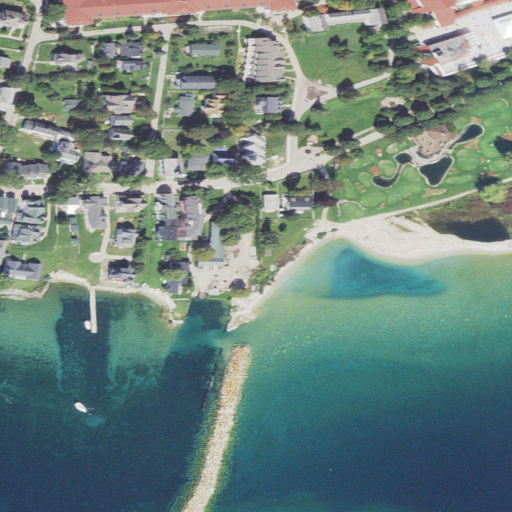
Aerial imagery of cape in Michigan named Mission Point containing open water, medium intensity development, low intensity development, barren land, grassland, and open development